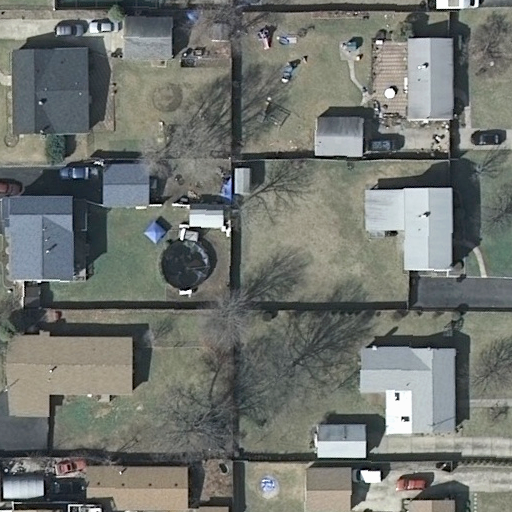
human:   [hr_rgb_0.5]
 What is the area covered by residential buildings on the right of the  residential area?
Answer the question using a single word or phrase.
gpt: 1801m2

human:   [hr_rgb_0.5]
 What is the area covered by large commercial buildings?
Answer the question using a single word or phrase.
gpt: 0m2

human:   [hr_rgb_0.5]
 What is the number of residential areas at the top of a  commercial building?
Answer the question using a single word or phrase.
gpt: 0

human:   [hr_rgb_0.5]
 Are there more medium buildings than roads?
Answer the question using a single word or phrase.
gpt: yes

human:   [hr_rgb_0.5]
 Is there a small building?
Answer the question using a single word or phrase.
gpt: yes

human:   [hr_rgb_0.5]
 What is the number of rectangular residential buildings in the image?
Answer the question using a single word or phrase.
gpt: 5

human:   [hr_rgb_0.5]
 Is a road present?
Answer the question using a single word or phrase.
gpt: no

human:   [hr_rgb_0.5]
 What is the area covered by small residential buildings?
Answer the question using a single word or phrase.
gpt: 7m2

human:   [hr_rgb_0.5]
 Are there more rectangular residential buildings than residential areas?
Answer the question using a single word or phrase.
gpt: yes

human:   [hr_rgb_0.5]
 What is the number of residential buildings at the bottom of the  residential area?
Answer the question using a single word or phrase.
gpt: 8

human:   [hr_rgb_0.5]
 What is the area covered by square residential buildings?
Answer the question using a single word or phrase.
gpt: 0m2

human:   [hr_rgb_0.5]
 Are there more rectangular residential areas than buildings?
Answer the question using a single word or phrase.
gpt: no

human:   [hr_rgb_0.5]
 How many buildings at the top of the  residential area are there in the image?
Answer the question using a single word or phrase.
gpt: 0

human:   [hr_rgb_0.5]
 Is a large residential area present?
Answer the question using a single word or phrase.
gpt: yes

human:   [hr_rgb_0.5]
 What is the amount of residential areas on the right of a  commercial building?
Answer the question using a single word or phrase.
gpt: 0

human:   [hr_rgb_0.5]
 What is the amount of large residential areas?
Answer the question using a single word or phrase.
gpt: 1

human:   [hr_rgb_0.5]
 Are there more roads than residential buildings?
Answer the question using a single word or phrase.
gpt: no

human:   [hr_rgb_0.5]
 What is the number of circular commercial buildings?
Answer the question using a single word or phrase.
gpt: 0

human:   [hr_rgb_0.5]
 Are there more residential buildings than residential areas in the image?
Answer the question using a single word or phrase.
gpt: yes

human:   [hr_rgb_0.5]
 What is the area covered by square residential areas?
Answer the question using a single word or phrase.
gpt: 0m2

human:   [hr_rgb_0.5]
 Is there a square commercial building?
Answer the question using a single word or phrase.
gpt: no

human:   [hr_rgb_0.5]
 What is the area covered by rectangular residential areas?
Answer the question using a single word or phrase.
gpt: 10599m2

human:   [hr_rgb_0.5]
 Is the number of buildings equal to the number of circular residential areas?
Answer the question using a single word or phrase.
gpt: no

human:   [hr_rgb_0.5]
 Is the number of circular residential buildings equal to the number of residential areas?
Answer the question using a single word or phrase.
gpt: no

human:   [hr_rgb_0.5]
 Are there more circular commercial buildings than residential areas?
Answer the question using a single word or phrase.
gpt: no

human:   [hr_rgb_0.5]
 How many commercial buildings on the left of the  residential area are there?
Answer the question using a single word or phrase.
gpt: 0

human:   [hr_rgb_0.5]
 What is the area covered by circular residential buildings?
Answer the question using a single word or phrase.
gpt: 0m2

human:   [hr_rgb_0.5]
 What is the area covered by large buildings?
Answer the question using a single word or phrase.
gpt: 0m2

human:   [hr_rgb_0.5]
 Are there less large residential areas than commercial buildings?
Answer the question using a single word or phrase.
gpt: no

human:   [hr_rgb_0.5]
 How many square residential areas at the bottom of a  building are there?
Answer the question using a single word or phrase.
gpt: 0

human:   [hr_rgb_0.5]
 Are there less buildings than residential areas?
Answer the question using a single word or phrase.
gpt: no

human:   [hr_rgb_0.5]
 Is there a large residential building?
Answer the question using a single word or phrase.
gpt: no

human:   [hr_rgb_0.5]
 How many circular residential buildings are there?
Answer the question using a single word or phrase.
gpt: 0

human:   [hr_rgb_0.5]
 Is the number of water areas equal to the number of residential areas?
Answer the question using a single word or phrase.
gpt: no

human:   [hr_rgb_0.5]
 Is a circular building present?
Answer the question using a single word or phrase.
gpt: no

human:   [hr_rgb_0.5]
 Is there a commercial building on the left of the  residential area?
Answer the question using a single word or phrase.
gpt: no